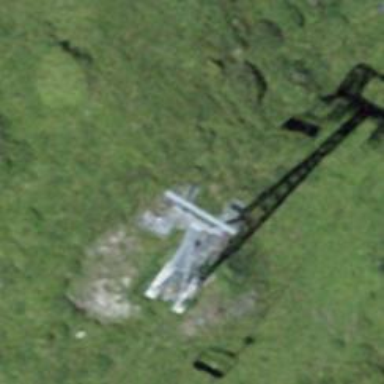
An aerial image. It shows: Pylon used for aerialway.